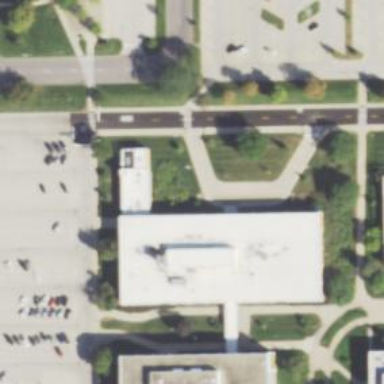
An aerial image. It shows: College building.